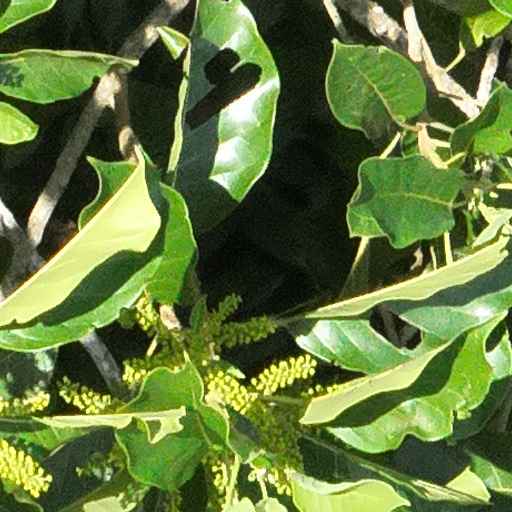
Species: Hieronyma alchorneoides
GBIF accepted scientific name: Hieronyma alchorneoides
Crown area (m\u00b2): 494.299